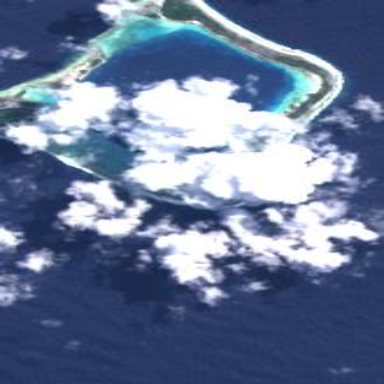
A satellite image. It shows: Maritime atoll boundary adorned with natural beauty. The place is atoll.